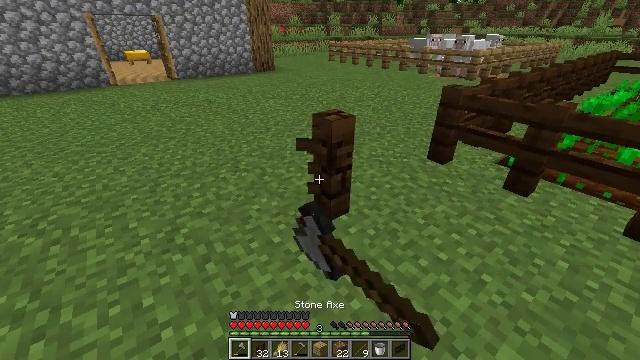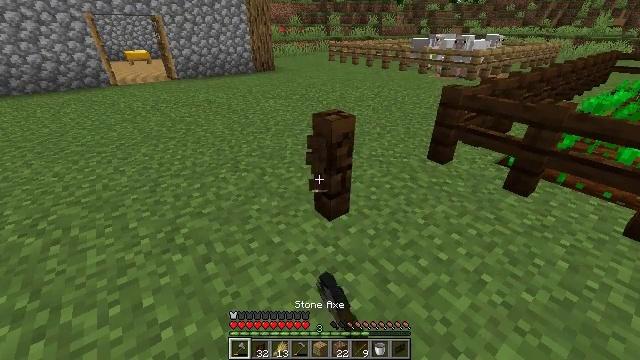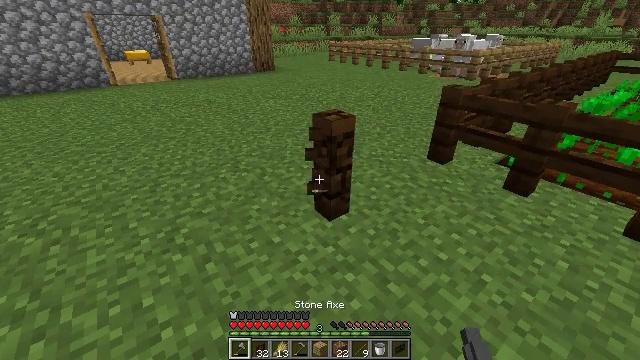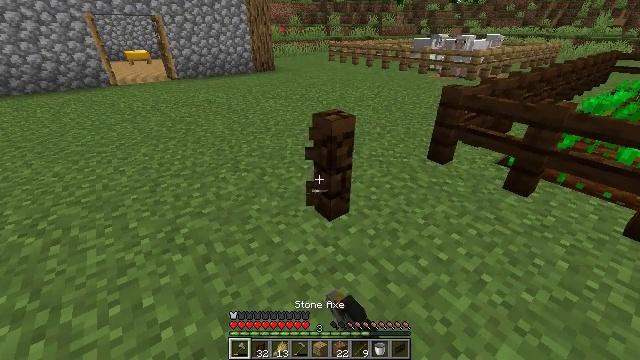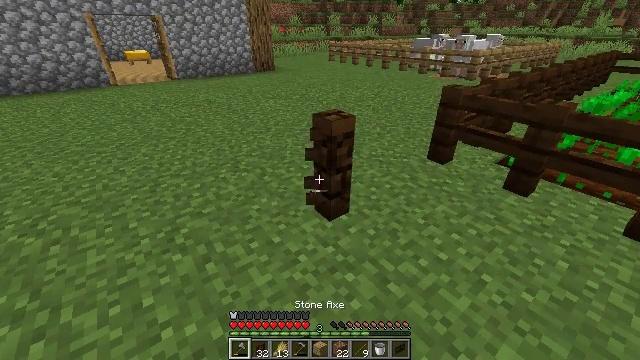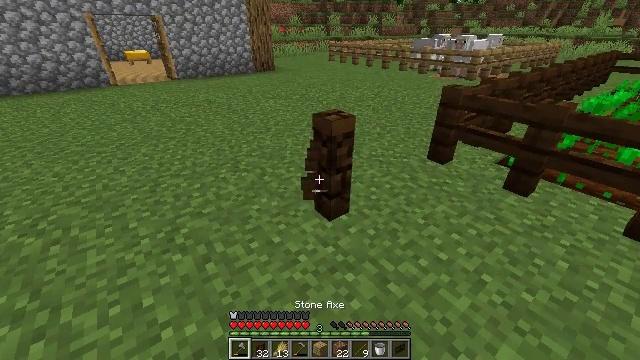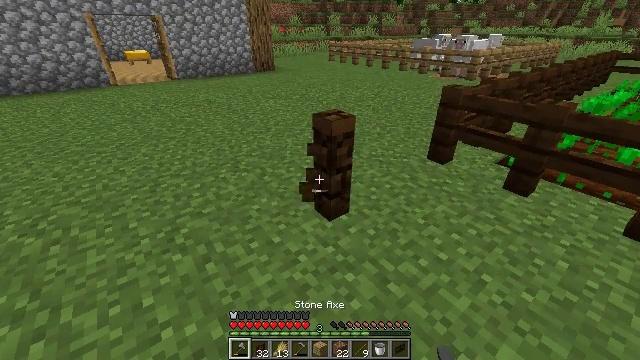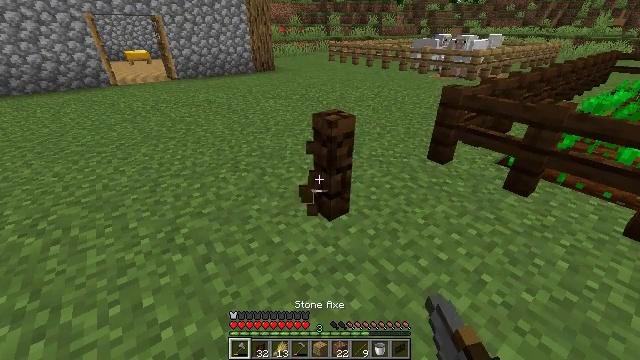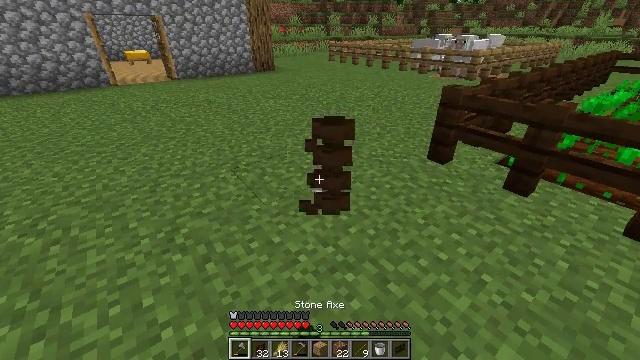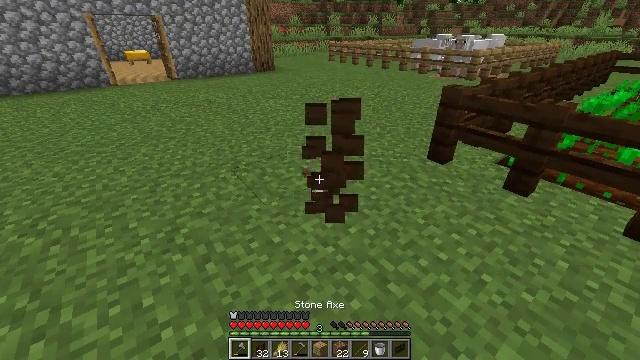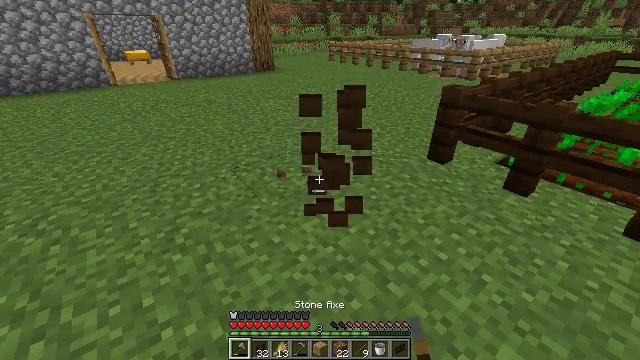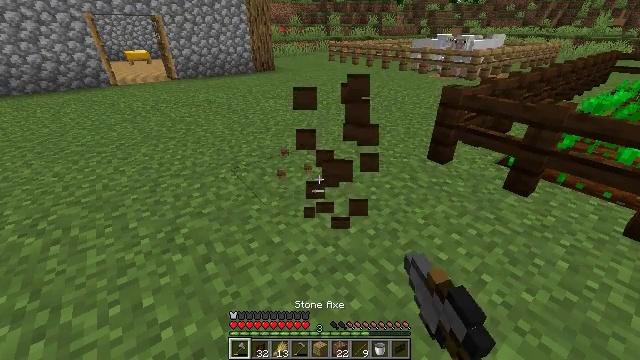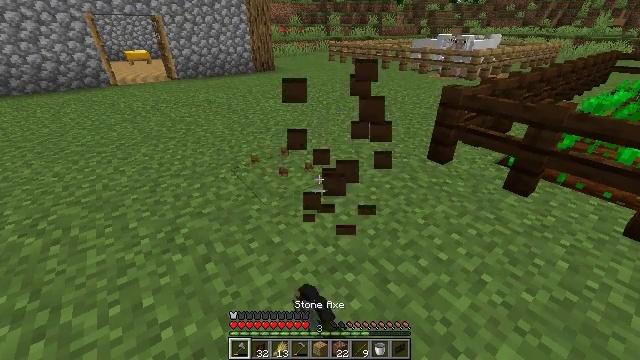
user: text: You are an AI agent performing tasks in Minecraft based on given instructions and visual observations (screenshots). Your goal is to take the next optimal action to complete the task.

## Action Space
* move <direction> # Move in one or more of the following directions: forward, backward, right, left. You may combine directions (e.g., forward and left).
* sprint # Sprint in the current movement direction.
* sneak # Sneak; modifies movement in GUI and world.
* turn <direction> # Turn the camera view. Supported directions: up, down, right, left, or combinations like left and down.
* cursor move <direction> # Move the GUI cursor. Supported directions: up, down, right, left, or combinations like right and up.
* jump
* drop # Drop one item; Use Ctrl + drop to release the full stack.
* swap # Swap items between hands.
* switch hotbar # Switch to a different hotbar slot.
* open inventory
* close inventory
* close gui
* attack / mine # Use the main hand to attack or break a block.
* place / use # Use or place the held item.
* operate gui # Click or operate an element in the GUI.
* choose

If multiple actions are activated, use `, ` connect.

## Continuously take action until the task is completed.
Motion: motion action
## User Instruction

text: Recycle the dark oak fence into the inventory.
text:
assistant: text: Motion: attack / mine
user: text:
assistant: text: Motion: attack / mine
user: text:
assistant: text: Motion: attack / mine
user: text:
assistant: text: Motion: attack / mine
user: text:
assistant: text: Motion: attack / mine
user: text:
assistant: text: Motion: attack / mine
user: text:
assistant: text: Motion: attack / mine
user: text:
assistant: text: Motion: attack / mine
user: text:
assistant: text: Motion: attack / mine
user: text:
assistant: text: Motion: attack / mine
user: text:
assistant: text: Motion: attack / mine
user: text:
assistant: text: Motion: attack / mine
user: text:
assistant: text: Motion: attack / mine